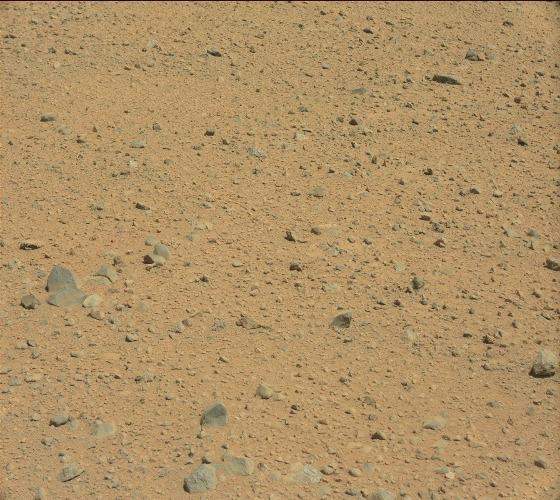
Terrain classes present: Bedrock, Gravel / Sand / Soil, Rock